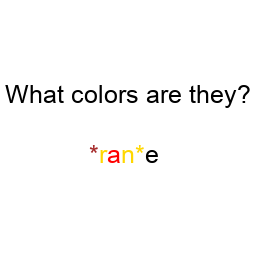
Color: brown, gold, red, gold, gold, black
Color name shown: orange
Background color: white
Question text color: black